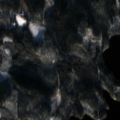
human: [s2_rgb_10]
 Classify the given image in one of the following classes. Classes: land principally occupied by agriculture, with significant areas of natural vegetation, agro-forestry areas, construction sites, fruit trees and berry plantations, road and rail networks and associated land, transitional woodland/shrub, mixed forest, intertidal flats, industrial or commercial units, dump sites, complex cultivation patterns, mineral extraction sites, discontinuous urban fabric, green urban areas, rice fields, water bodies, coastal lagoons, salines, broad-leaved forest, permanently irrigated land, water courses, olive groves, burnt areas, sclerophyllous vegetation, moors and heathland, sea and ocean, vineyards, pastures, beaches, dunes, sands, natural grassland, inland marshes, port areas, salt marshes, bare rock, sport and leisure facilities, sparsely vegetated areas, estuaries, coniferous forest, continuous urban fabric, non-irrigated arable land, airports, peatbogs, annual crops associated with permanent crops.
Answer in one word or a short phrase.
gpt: coniferous forest, mixed forest, water bodies